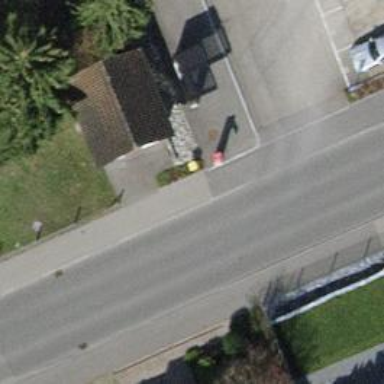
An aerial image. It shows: Post box is visible.